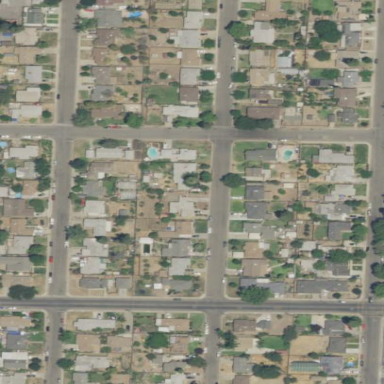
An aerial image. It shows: Residential area consisting of single-family homes.